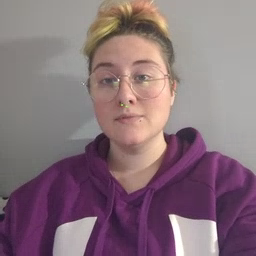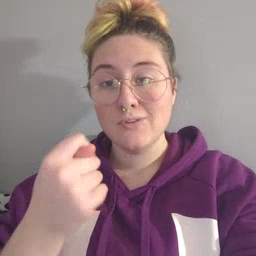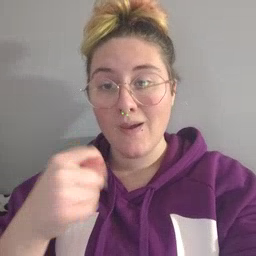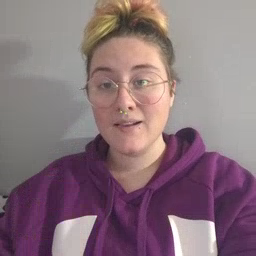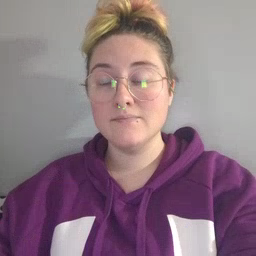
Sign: toy